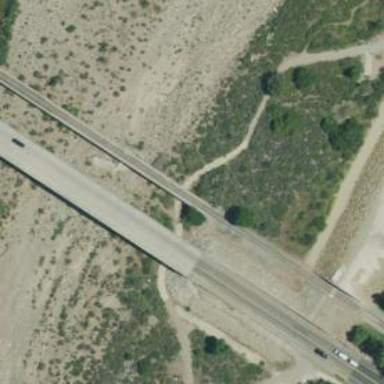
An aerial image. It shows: Preserved railway bridge with rail tracks.